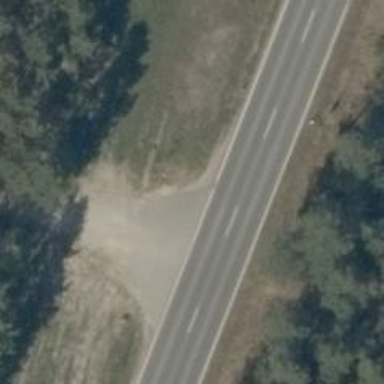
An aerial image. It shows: Secondary road with asphalt surface.